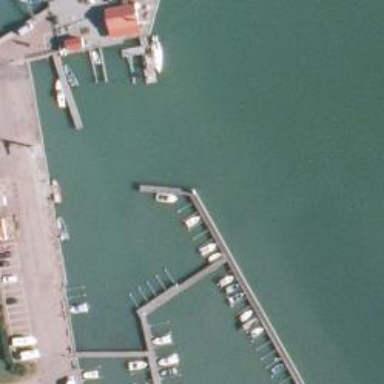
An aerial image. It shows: Pier located along footway.